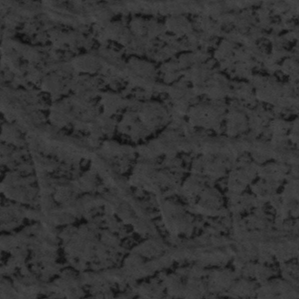
Label: frost